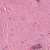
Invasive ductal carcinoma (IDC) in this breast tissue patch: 0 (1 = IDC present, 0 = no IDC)